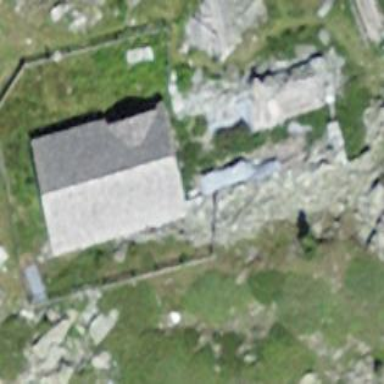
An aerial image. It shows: Cabin.